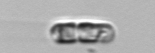
Label: Guinardia_striata